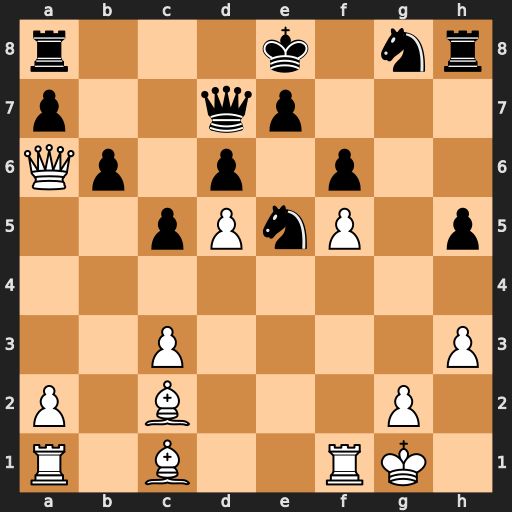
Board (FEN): r3k1nr/p2qp3/Qp1p1p2/2pPnP1p/8/2P4P/P1B3P1/R1B2RK1
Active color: w
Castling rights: kq
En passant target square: -
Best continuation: Ba4 Qxa4 Qxa4+